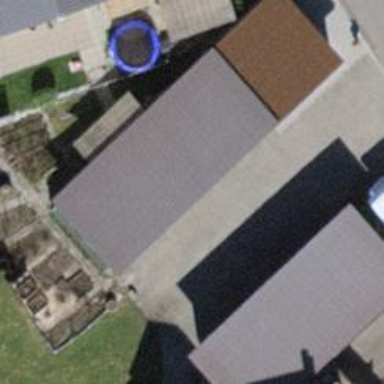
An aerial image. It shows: Group of garages.